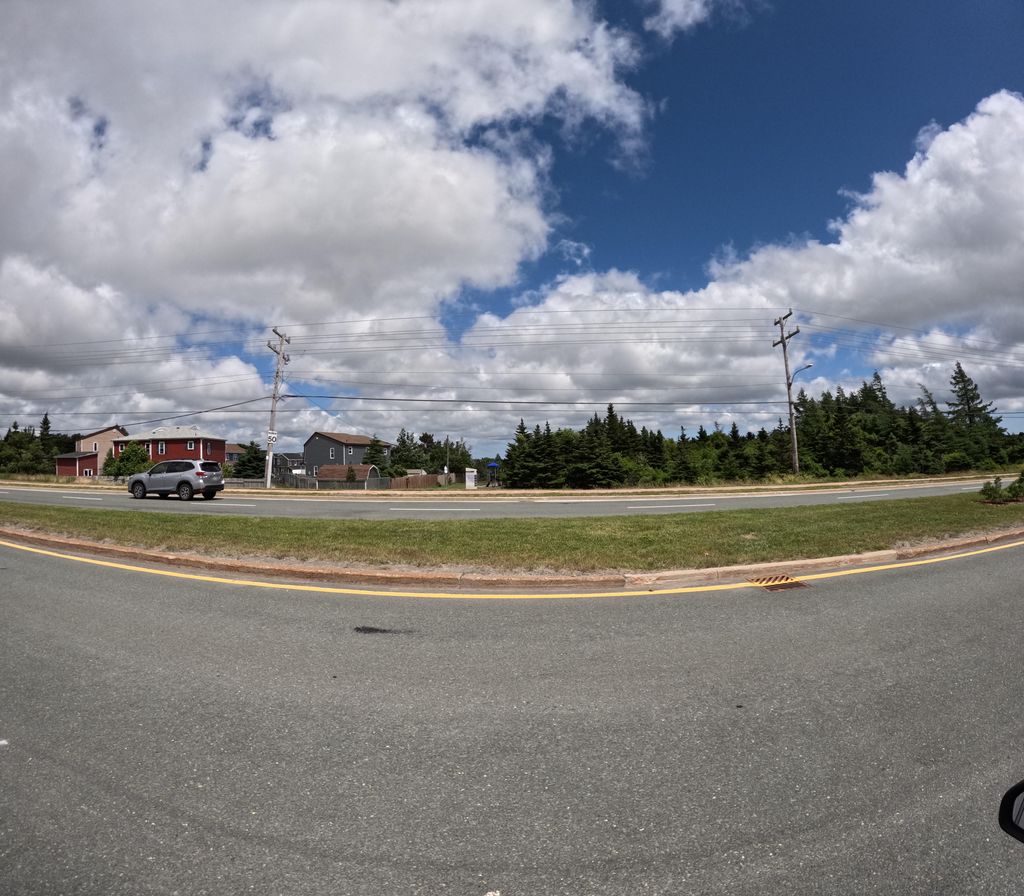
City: st_johns